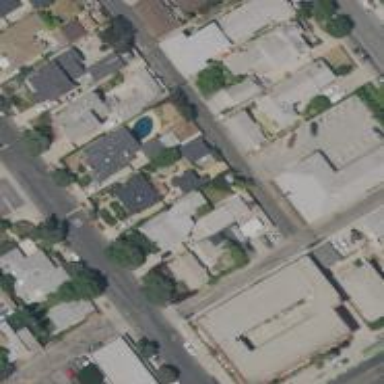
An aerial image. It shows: Residential alleyway.